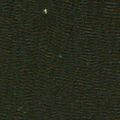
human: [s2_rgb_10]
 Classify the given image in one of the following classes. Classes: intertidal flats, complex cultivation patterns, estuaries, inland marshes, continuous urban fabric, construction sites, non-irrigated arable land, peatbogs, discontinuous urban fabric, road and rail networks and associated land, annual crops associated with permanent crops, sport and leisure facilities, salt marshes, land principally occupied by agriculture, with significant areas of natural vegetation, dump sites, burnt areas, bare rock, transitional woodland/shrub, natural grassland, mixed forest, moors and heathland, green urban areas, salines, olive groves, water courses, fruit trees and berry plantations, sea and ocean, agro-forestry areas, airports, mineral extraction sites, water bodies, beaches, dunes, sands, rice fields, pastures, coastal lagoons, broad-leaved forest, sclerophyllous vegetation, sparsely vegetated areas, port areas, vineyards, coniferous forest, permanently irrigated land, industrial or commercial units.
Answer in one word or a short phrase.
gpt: sea and ocean